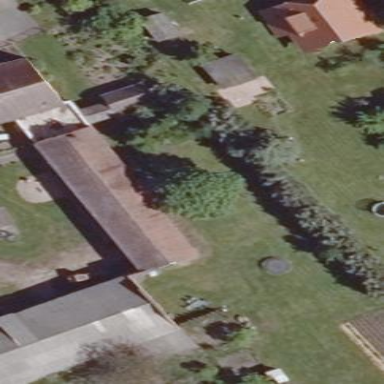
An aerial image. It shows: Farm auxiliary building.